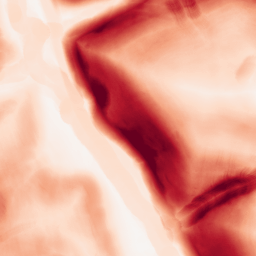
Category: morphological
Decomposition family: morphological_gradient
Decomposition parameters: size: 10
shape: disk
Upsampling method: lanczos
Upsampling parameters: scale: 2
Upsampling scale: 2